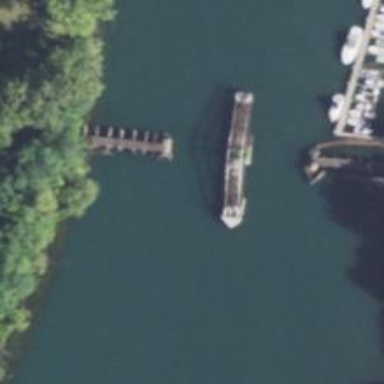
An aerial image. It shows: Abandoned railway passing through swing bridge.